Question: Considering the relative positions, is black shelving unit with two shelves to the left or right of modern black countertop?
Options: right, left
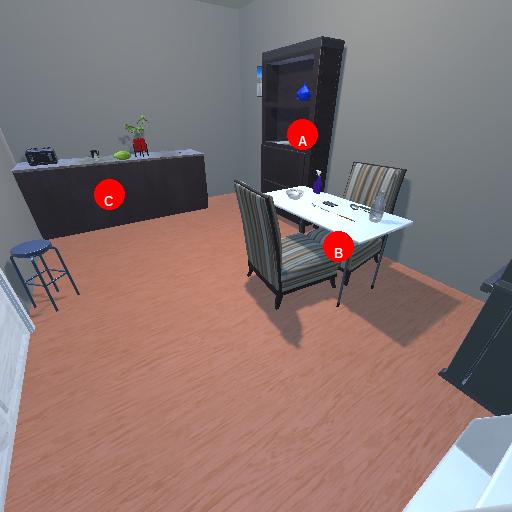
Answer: right